Question: I have this view

'''
<div id="div_email" class="panel panel-default">
<div class="panel-heading">
<div style="float:left;margin-top:7px;">
Email
</div>
<div align="right" >
<a class="btn btn btn-default btn-square" onclick="add_email()"><i class="fa fa-plus" ></i></a>
</div>
</div>
<div class="panel-body">
<div id="dynamic_email" class="form-group input-group">
<span class="input-group-addon">
<i class="fa fa-envelope"></i>
</span>
{{ Form::text('email', Input::old('email'), array('id'=>'email1','name'=>'email[]','class'=>'remove_err_onkeyup form-control','placeholder'=>'Email', 'onblur'=>'fetchRecord()', 'autocomplete' => 'off')) }}
</div>
@if($errors->has('email'))
<div class="err text-danger">
@foreach($errors->get('email') as $key => $message)
{{ $message }}
@if($key + 1 < count($errors->get('email')))
<br>
@endif
@endforeach
</div>
@endif
</div>
</div>
'''
which will call a jquery function to add additional textbox when the + button is clicked
'''
function add_email()
{
var ctr = $("#dynamic_email").length + 1;
var email_html = $('<div class="form-group input-group"><span class="cs_icon_cursor input-group-addon" onclick="remove_input($(this))" onmouseover="$(this).children('i').attr('class','fa fa-times').css('width','14px')" onmouseout="$(this).children('i').attr('class','fa fa-envelope')"><i class="fa fa-envelope"></i></span><input id="email'+ ctr +'" class="form-control" type="text" name="email[]" placeholder="Email"></div>');
email_html.hide();
$("#dynamic_email").after(email_html);
email_html.fadeIn('slow');
}
'''
The form will then be submitted through form submit, the input data will be
'''
'email' =>
array (
0 => 'abc@email.com',
1 => 'def@email.com',
)
'''
so I do my own validation to validate the email
'''
//check if email is set prevent error
if(isset($inputs['email']))
{
//check if theres an email set
if(count($inputs['email']) > 0)
{
//loop through the email
foreach($inputs['email'] as $email)
{
if($email)
{
//check email format if valid
if(filter_var($email, FILTER_VALIDATE_EMAIL) == FALSE)
{
// display_output('invalid email');
$validator->getMessageBag()->add('email','Invalid Email: '.$email);
$err_flag++;
}
else
{
//if email format is valid. next check domain if valid
//get domain name
$domain = explode('@',$email)[1];
//check domain if valid
if(checkdnsrr($domain, "ANY") == FALSE )
{
// display_output('invalid domain');
$validator->getMessageBag()->add('email','Invalid domain: '.$domain);
$err_flag++;
}
}
}
}
}
}
if($err_flag > 0)
{
return Redirect::to('researcher/create')
->withInput()
->withErrors($validator);
}
'''
My question is, will it be possible during form submit, to return the old emails value into the textbox? I am getting this error
'''
htmlentities() expects parameter 1 to be string, array given
'''
From my understanding, the input being returned to the email input is array, how can I add the correct textbox count and the value inside the textbox?
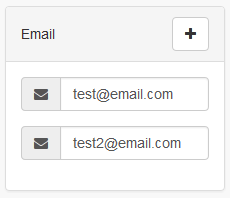
Answer: Try using a loop to iterate over all your emails. The error tells you that 'Input::old('email')' returns an array, which is obvious since you have email fields.
'''
@if(is_array(Input::old('email')))
@foreach(Input::old('email') as $index => $email)
<!-- your other html -->
{{ Form::text('email', $email, array('id'=>'email'.($index+1),'name'=>'email[]' /* ... */)) }}
@endforeach
@else
<!-- your other html -->
{{ Form::text('email', $email, array('id'=>'email1', 'name'=>'email[]' /* ... */)) }}
@endif
'''